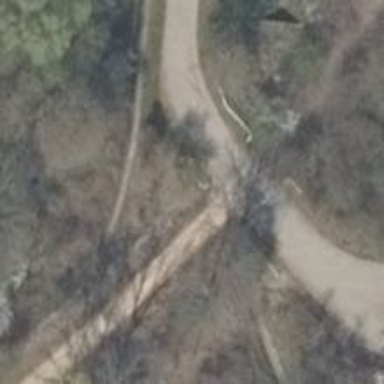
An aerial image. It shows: Path.